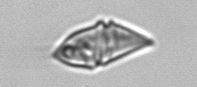
Label: Gyrodinium